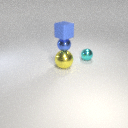
small blue metal sphere above large yellow metal sphere